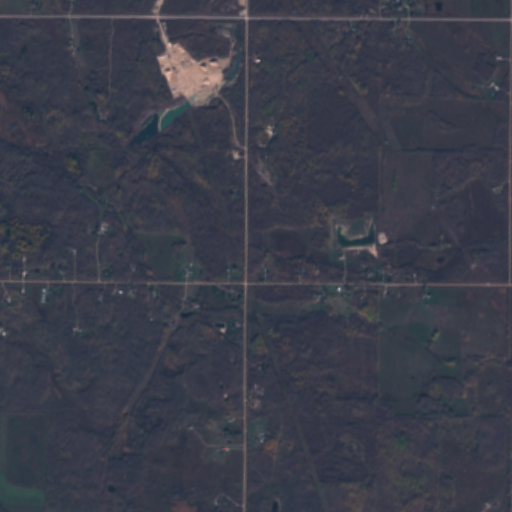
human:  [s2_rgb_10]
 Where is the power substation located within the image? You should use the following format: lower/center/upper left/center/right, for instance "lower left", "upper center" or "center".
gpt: The power substation is located in the upper center of the image.
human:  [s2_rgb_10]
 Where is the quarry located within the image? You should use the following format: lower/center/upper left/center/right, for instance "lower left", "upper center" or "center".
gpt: The quarry is located in the upper center of the image.
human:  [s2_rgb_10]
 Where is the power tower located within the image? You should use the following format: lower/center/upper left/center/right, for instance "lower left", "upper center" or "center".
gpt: There is no power tower in the image.